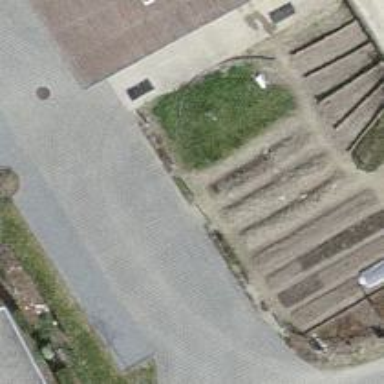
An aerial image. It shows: Farm.